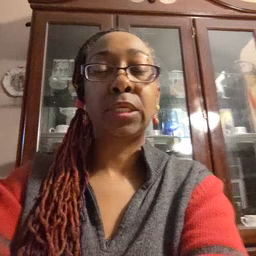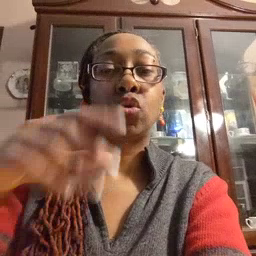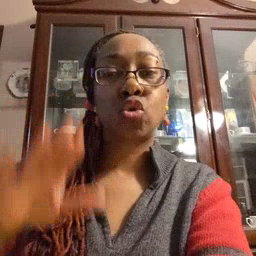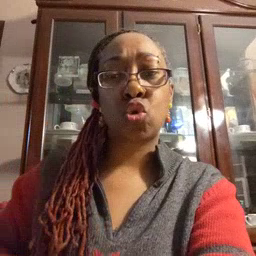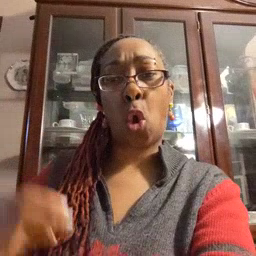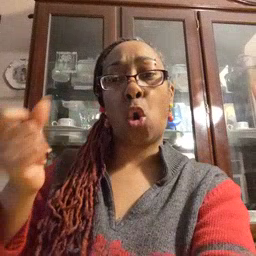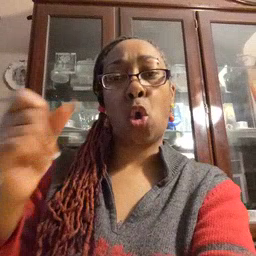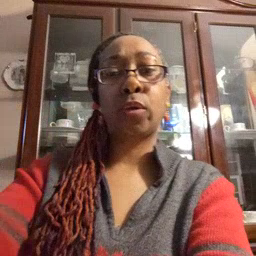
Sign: dog